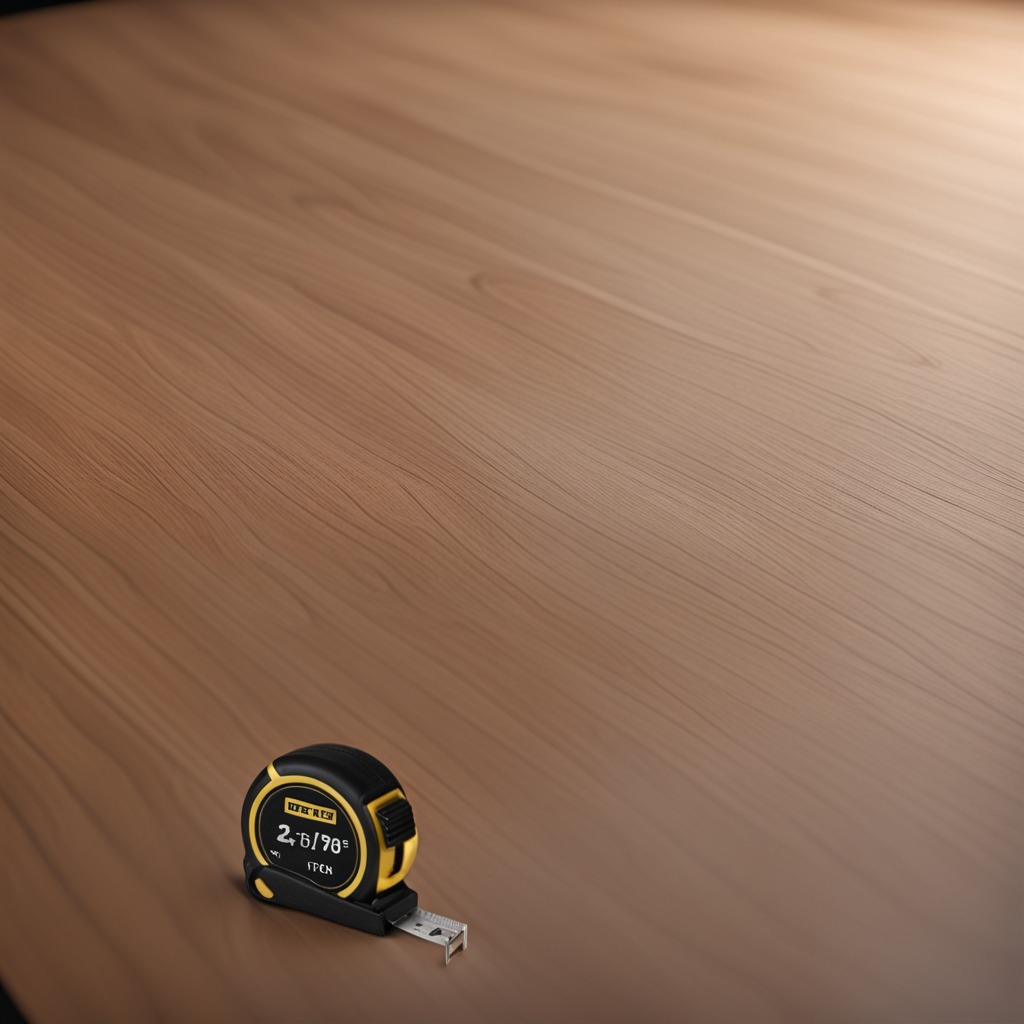
A measuring tape lying on a wooden table inside a workshop at night dim ambient light soft shadows worn but beneath the cloth